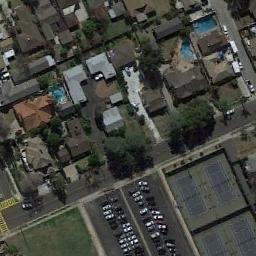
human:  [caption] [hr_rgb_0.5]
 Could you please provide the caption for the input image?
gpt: There is a road between the tennis court and the parking lot and the residential area, and there are several trees nearby .

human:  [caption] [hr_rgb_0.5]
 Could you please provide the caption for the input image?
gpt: Many buildings are beside the tennis courts .

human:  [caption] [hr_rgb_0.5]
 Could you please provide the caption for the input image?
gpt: There is a long red and green tennis court in the picture .

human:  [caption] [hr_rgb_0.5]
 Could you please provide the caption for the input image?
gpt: The tennis court is on the grass next to some buildings and parking lot .

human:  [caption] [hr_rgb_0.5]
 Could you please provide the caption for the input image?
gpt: There are many buildings and a parking lot beside the tennis court .